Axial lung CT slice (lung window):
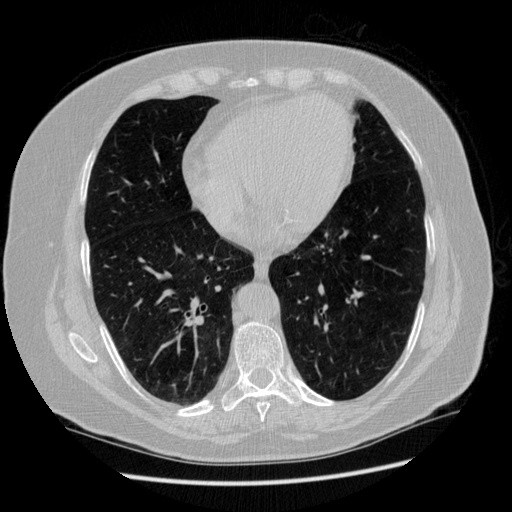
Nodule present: no